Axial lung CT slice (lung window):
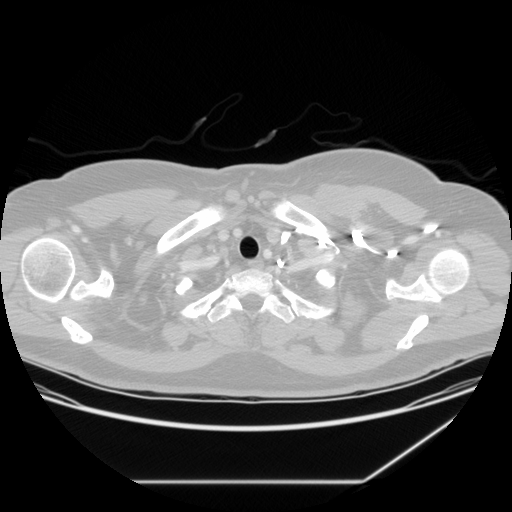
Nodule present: no